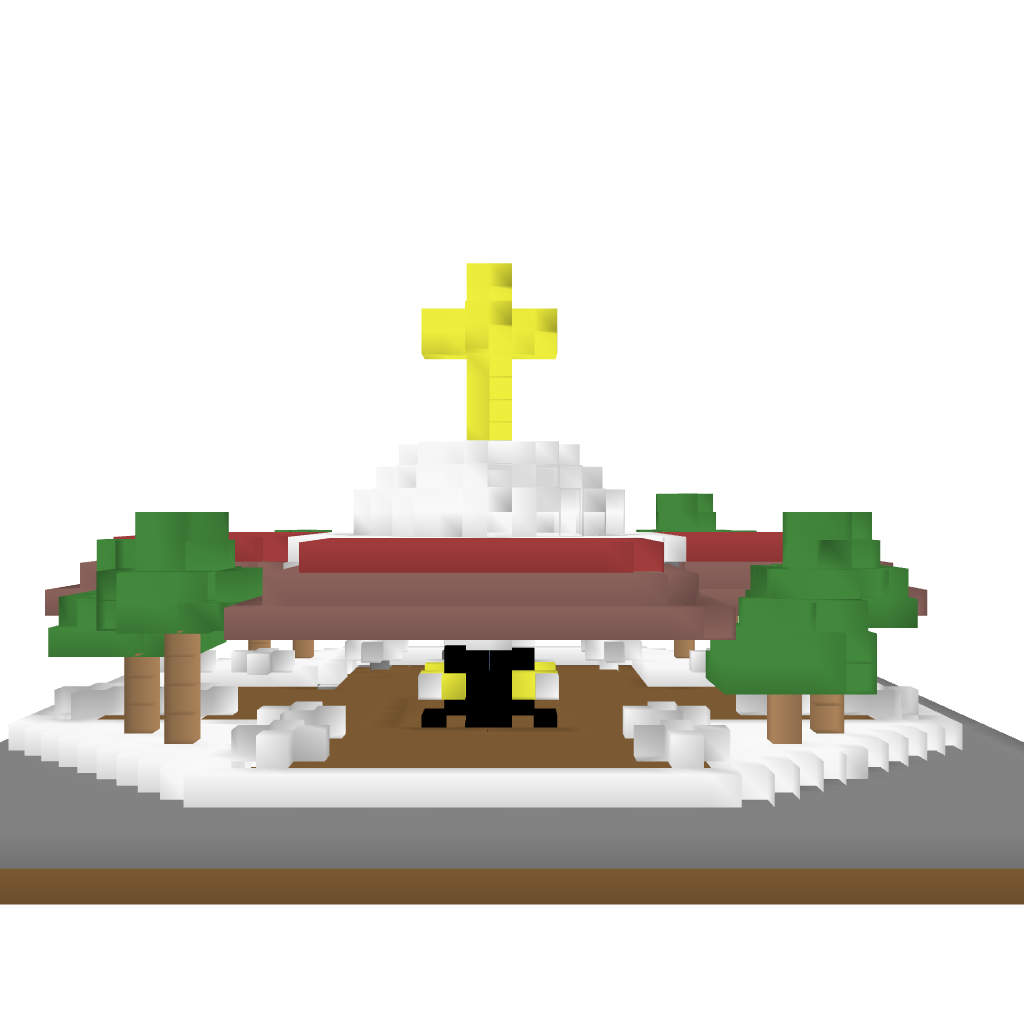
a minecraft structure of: Herobrine temple high quality